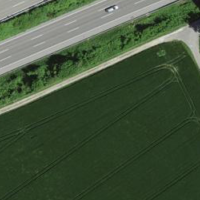
EUNIS habitat code: 57
Species observed at this site:
Milvus milvus